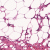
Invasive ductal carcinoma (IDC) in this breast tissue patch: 0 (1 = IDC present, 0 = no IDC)